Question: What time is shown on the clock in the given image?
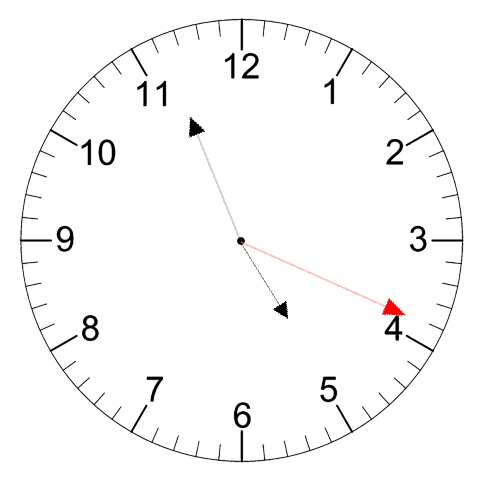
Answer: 04:56:19